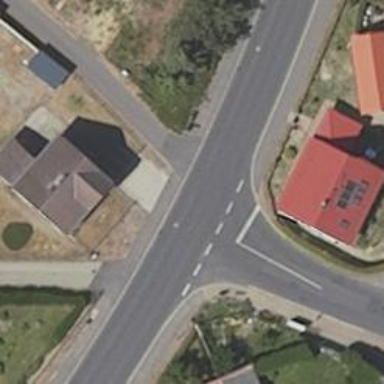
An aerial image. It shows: Secondary road with asphalt surface and sidewalks on both sides.